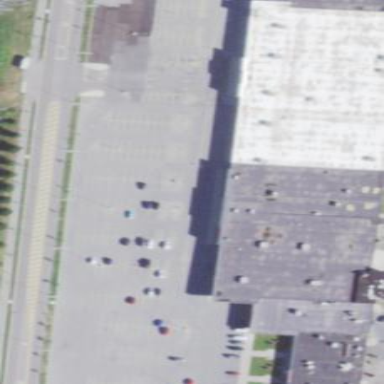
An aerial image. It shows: Retail area.